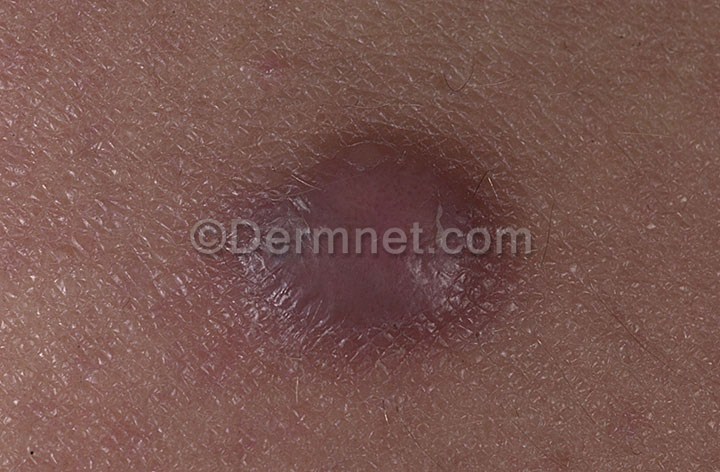
Disease: Seborrheic Keratoses and other Benign Tumors